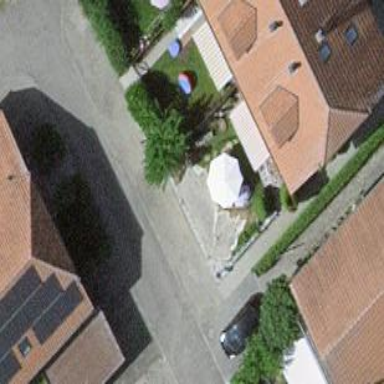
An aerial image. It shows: Residential building.